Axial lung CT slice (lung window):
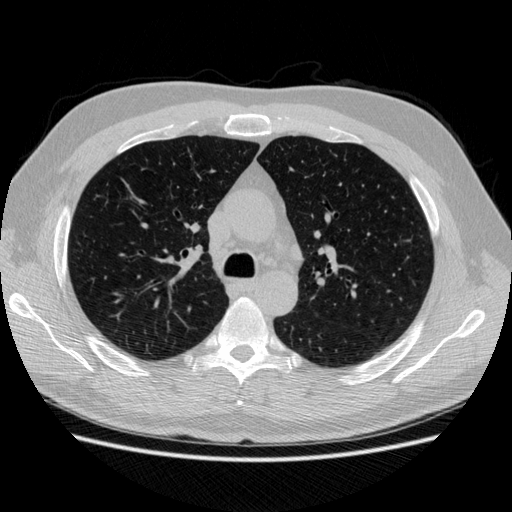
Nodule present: no